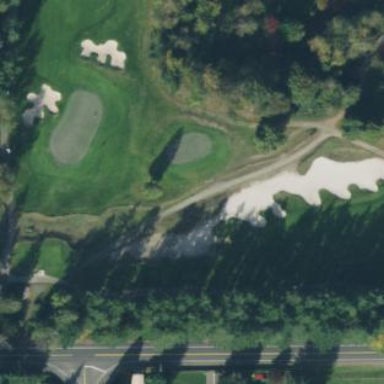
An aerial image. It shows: Sandy area is golf bunker.